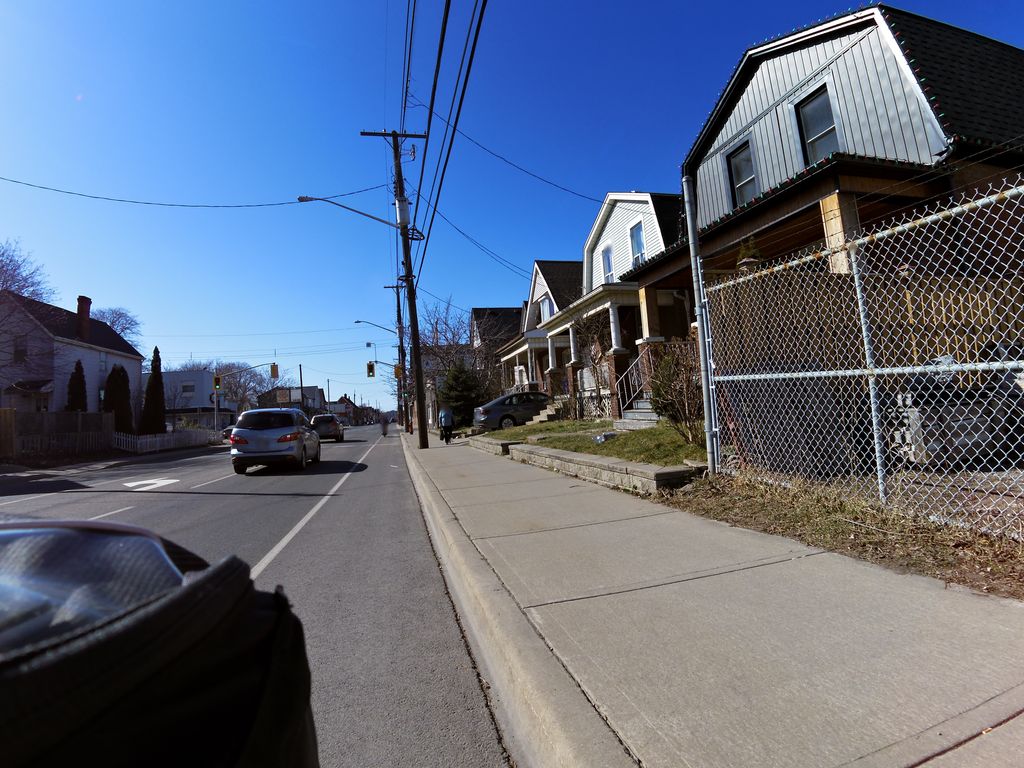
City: hamilton